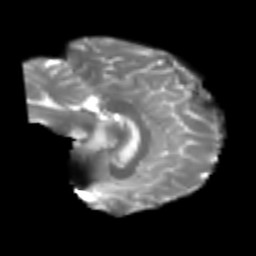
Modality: T2w
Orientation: sagittal
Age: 23
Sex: male
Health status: healthy